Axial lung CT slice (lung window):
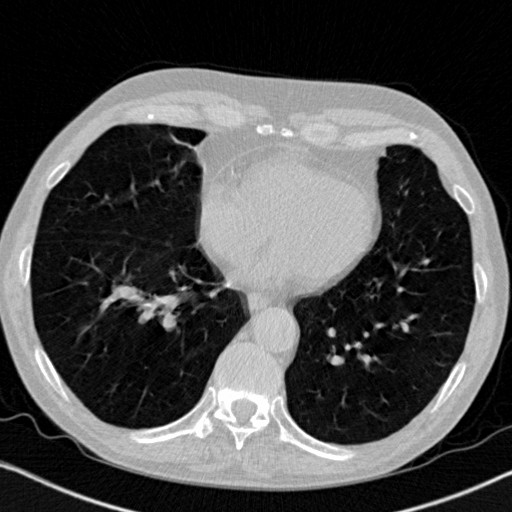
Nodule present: no